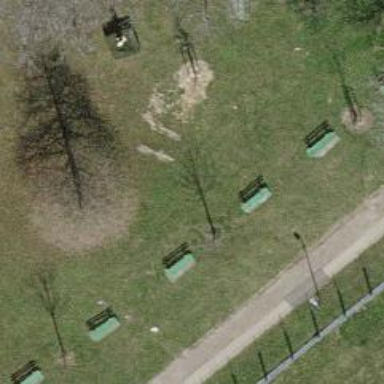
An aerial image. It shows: Bench.